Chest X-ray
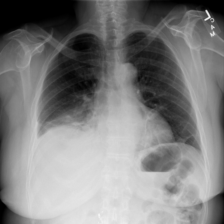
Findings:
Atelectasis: positive
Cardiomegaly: negative
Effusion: positive
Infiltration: positive
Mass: negative
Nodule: negative
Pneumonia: negative
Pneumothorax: negative
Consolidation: negative
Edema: negative
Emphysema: negative
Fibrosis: negative
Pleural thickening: negative
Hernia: negative